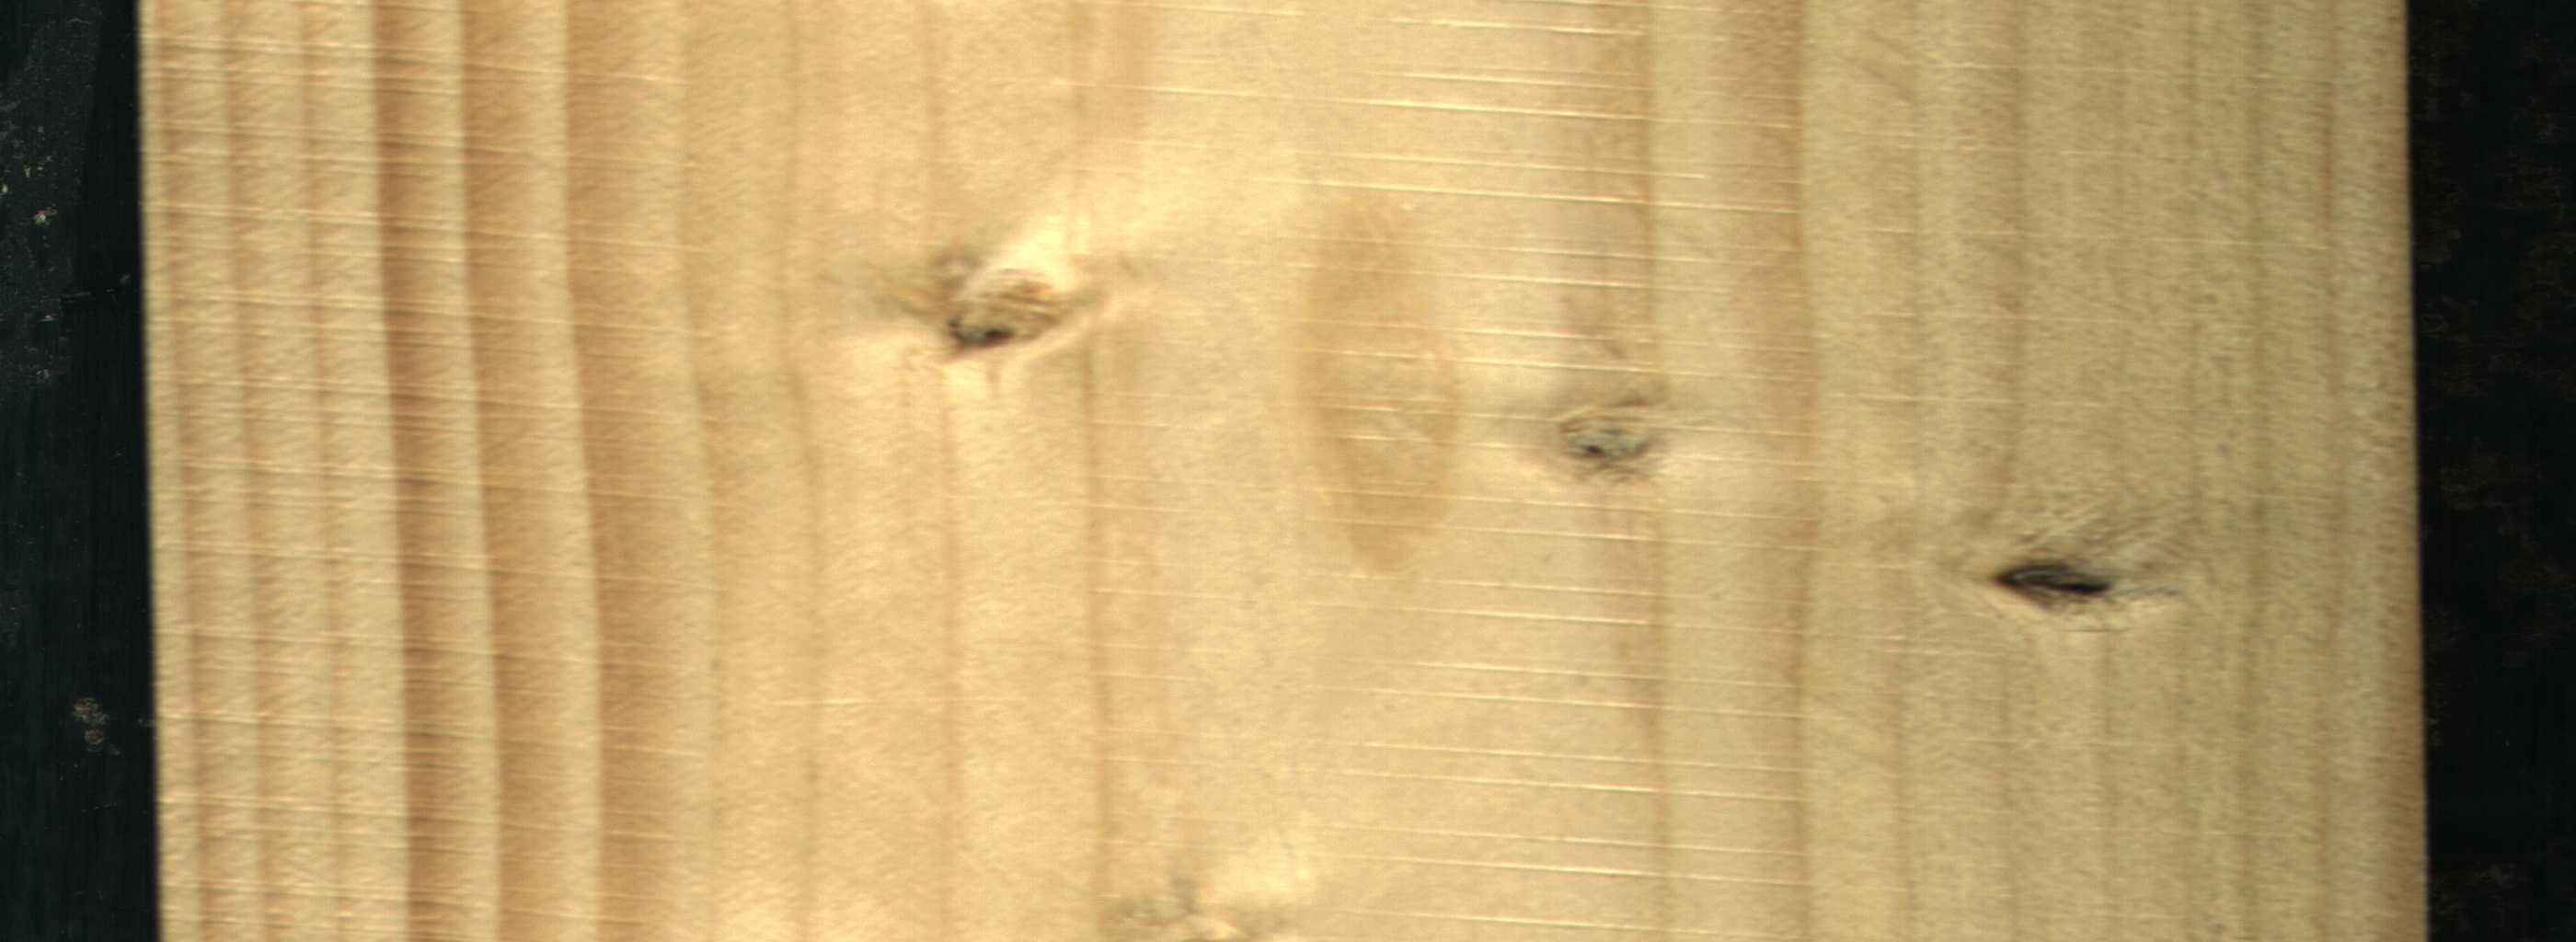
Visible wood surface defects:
Dead_Knot
Live_Knot
Live_Knot